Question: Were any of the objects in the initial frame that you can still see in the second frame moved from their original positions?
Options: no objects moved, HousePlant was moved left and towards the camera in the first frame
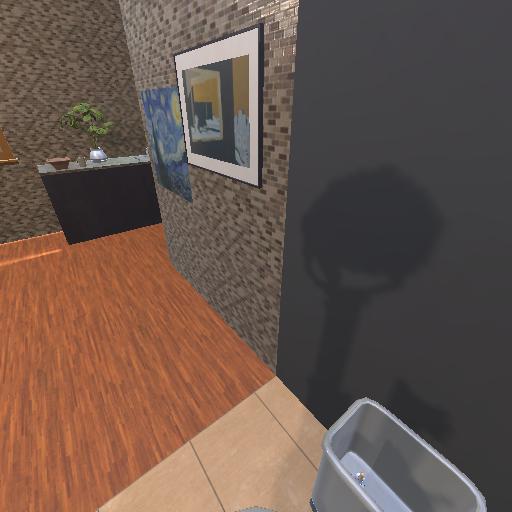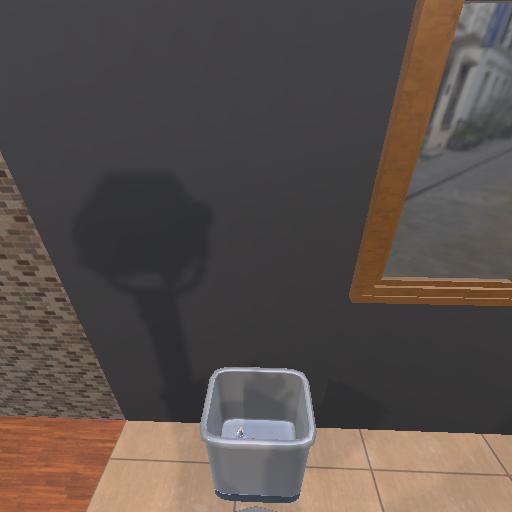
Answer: no objects moved